Question: I have to compare two (assembly) files and see where the instructions do not match.
In the vimdiff I use there are two colors to mark the difference in text.
1. blue: when there is no text in the other file to compare.
2. pink: when both files have similar text but they differ in a few characters.
The lines which match completely have a black background.
I am looking for a shortcut to hop from one 'blue' area to the next.

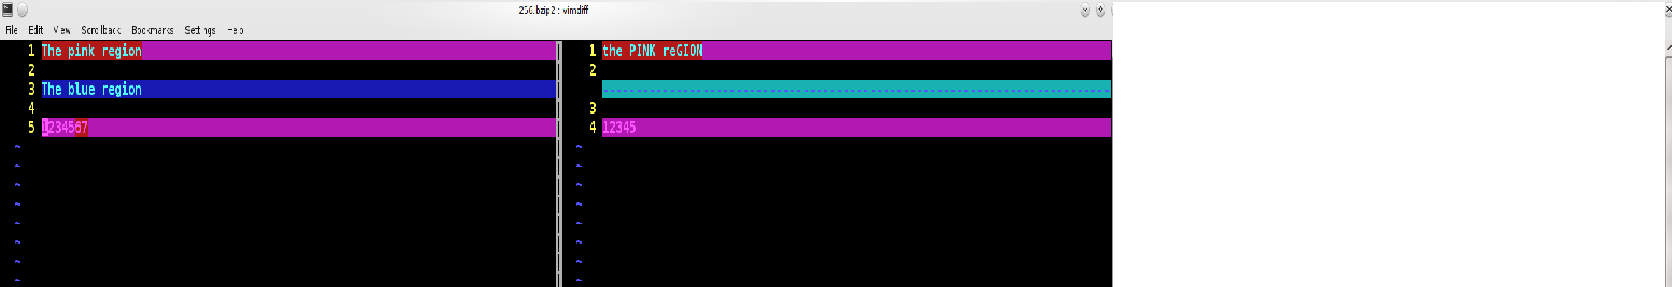
Answer: Use '[c' to jump to the previous change and ']c' to jump to the next change.
And read ':h diff'.